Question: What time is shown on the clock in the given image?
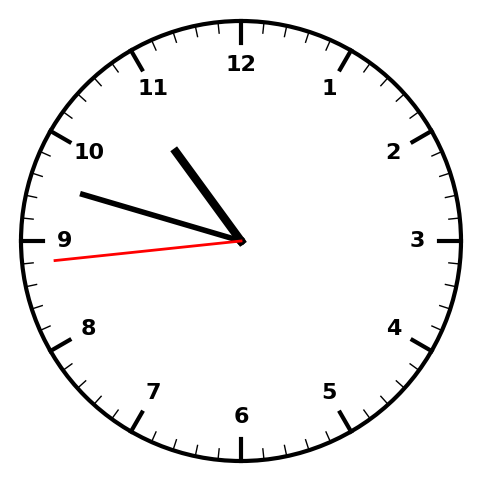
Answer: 10:47:44